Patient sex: M
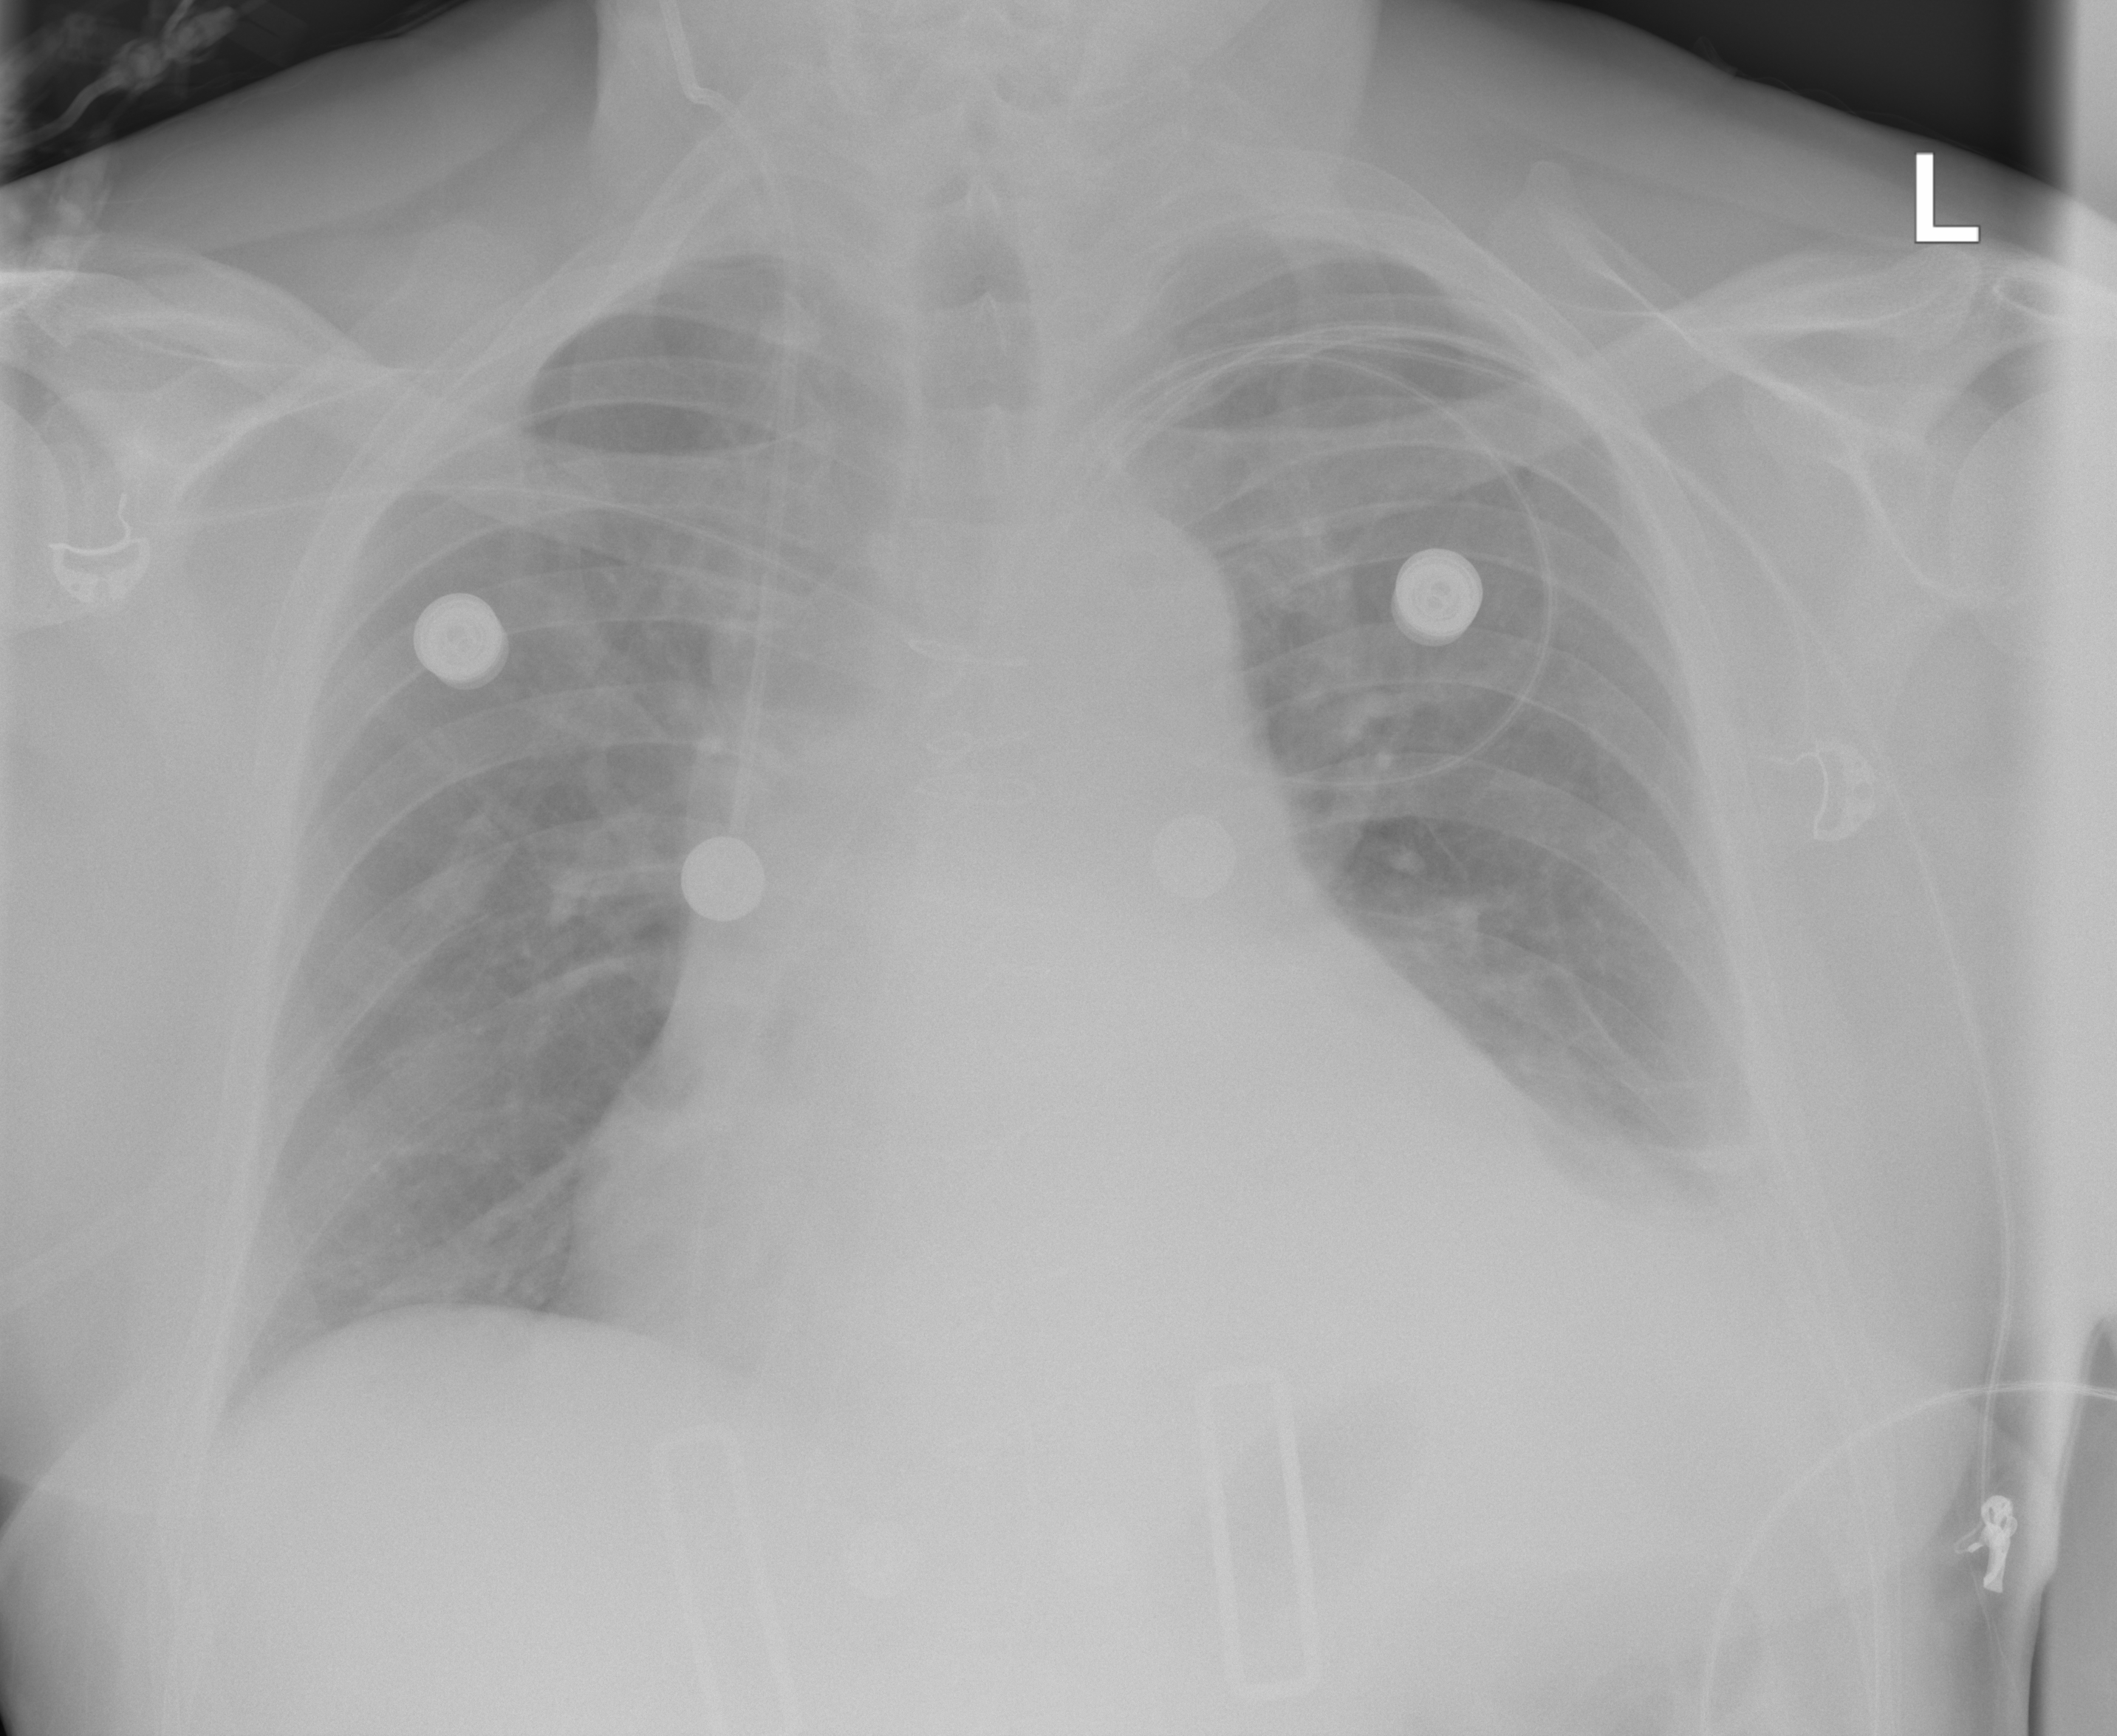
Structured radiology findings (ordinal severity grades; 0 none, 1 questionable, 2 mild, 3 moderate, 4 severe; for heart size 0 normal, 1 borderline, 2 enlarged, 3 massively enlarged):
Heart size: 2
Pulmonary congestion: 0
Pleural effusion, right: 0
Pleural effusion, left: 2
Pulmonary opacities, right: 0
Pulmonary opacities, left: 0
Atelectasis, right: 0
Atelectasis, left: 2